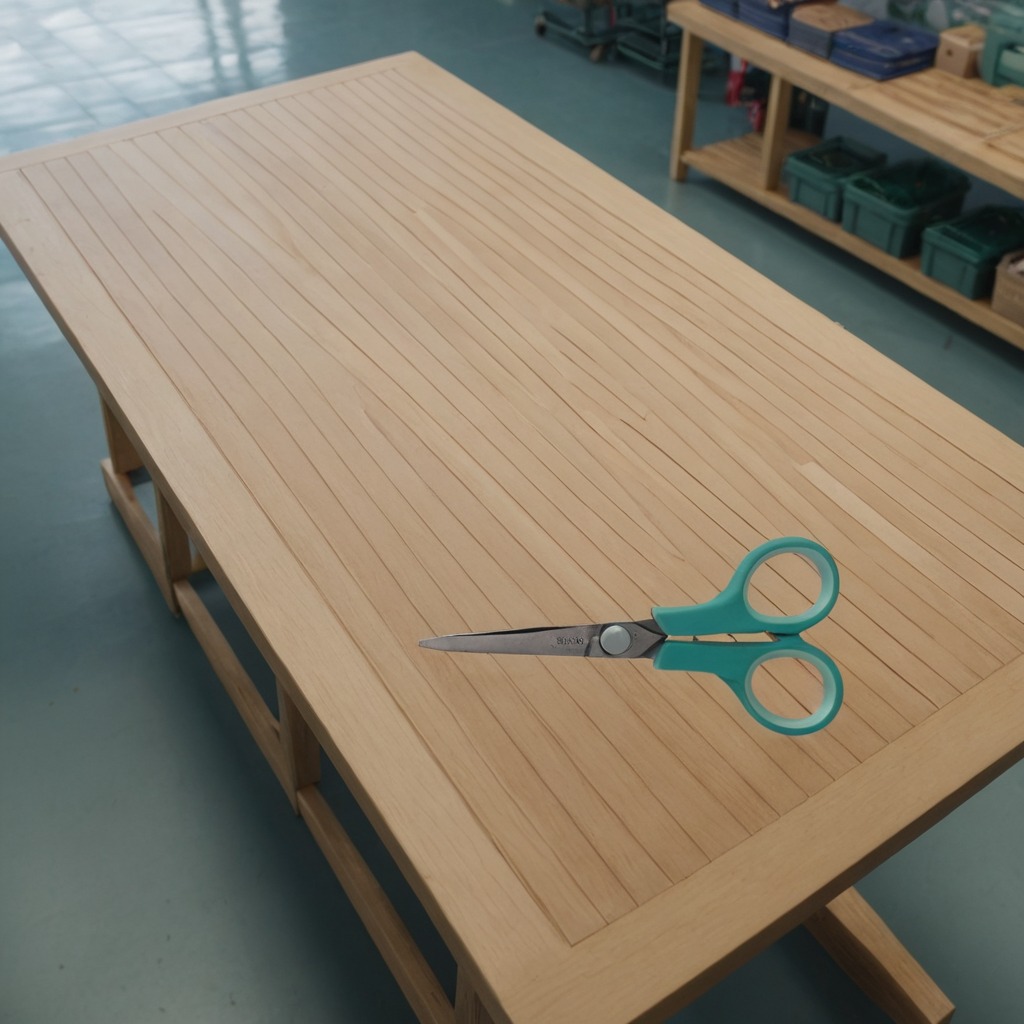
A scissor is lying on the workbench.